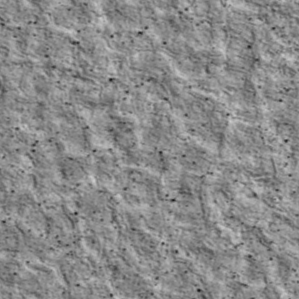
Label: non_frost